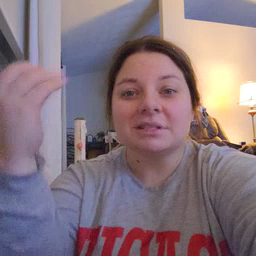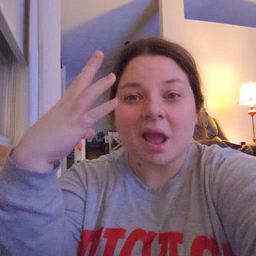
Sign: sun